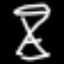
Label: hourglass